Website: home-depot
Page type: payment
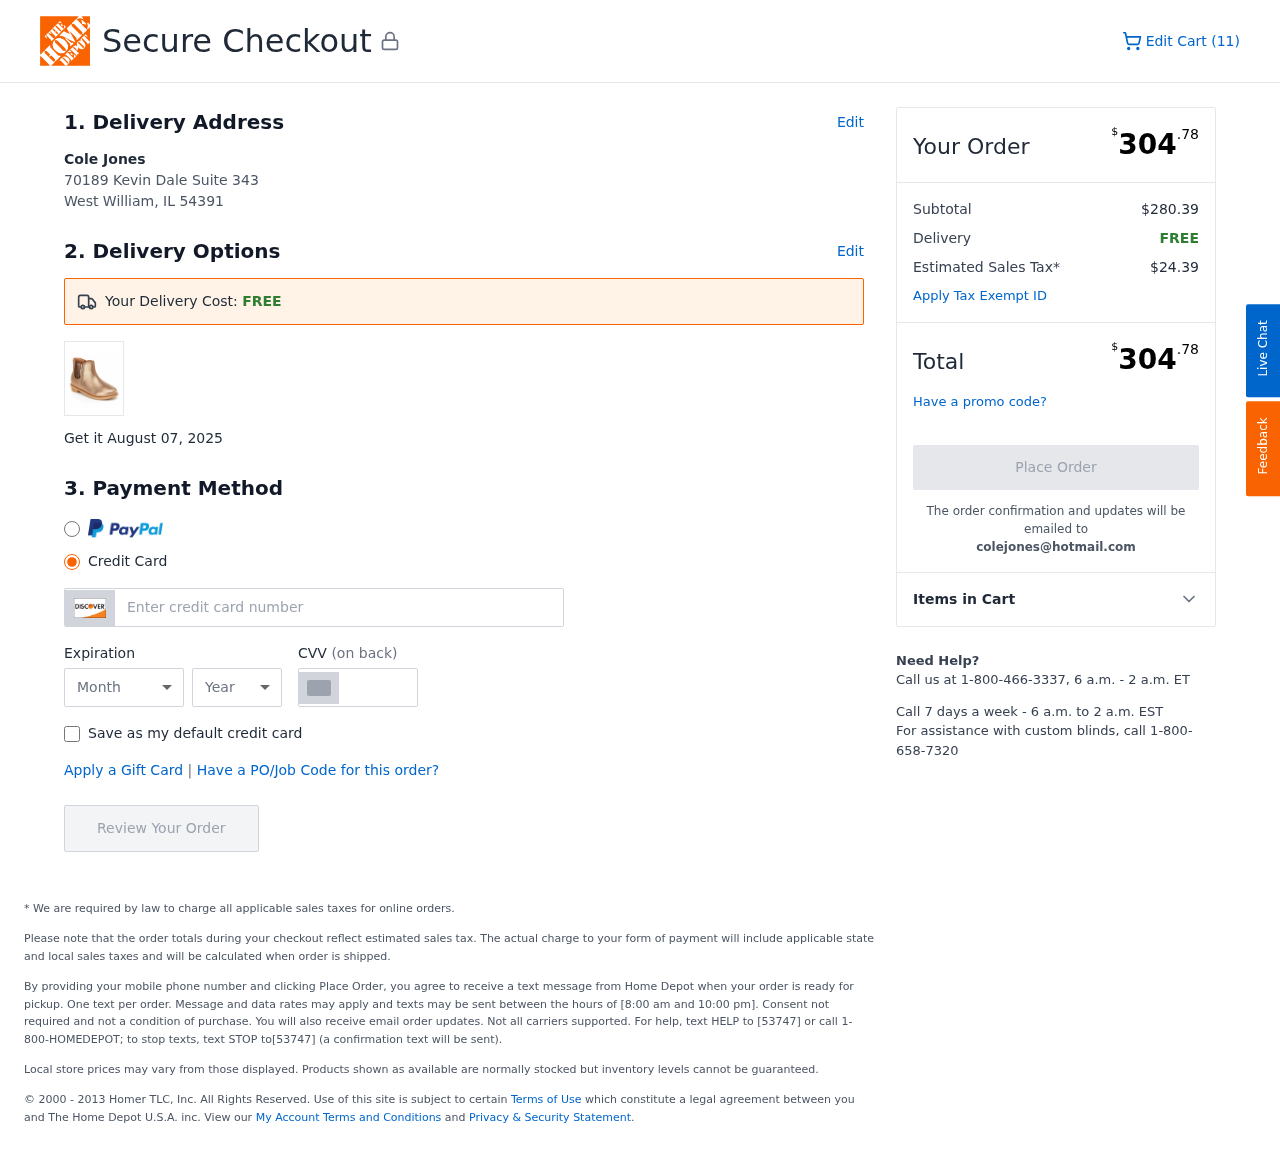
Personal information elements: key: PII_CARD_CVV
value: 470
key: PII_CARD_EXPIRY_MONTH
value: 11
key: PII_CARD_EXPIRY_YEAR
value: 28
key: PII_CARD_NUMBER
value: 6011 9853 7239 3435
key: PII_CITY_STATE_ZIP
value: West William, IL 54391
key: PII_EMAIL
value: colejones@hotmail.com
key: PII_FULLNAME
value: Cole Jones
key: PII_STREET
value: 70189 Kevin Dale Suite 343
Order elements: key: ORDER_NUM_ITEMS
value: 11
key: ORDER_DELIVERY_DATE
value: August 07, 2025
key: ORDER_TOTAL
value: $304.78
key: ORDER_SUBTOTAL
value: $280.39
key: ORDER_SHIPPING_COST
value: FREE
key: ORDER_TAX
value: $24.39